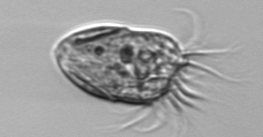
Label: Strombidium_morphotype1